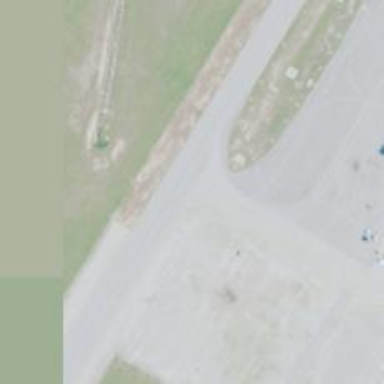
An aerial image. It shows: View of taxiway at the airport.